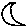
Label: moon